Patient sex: M
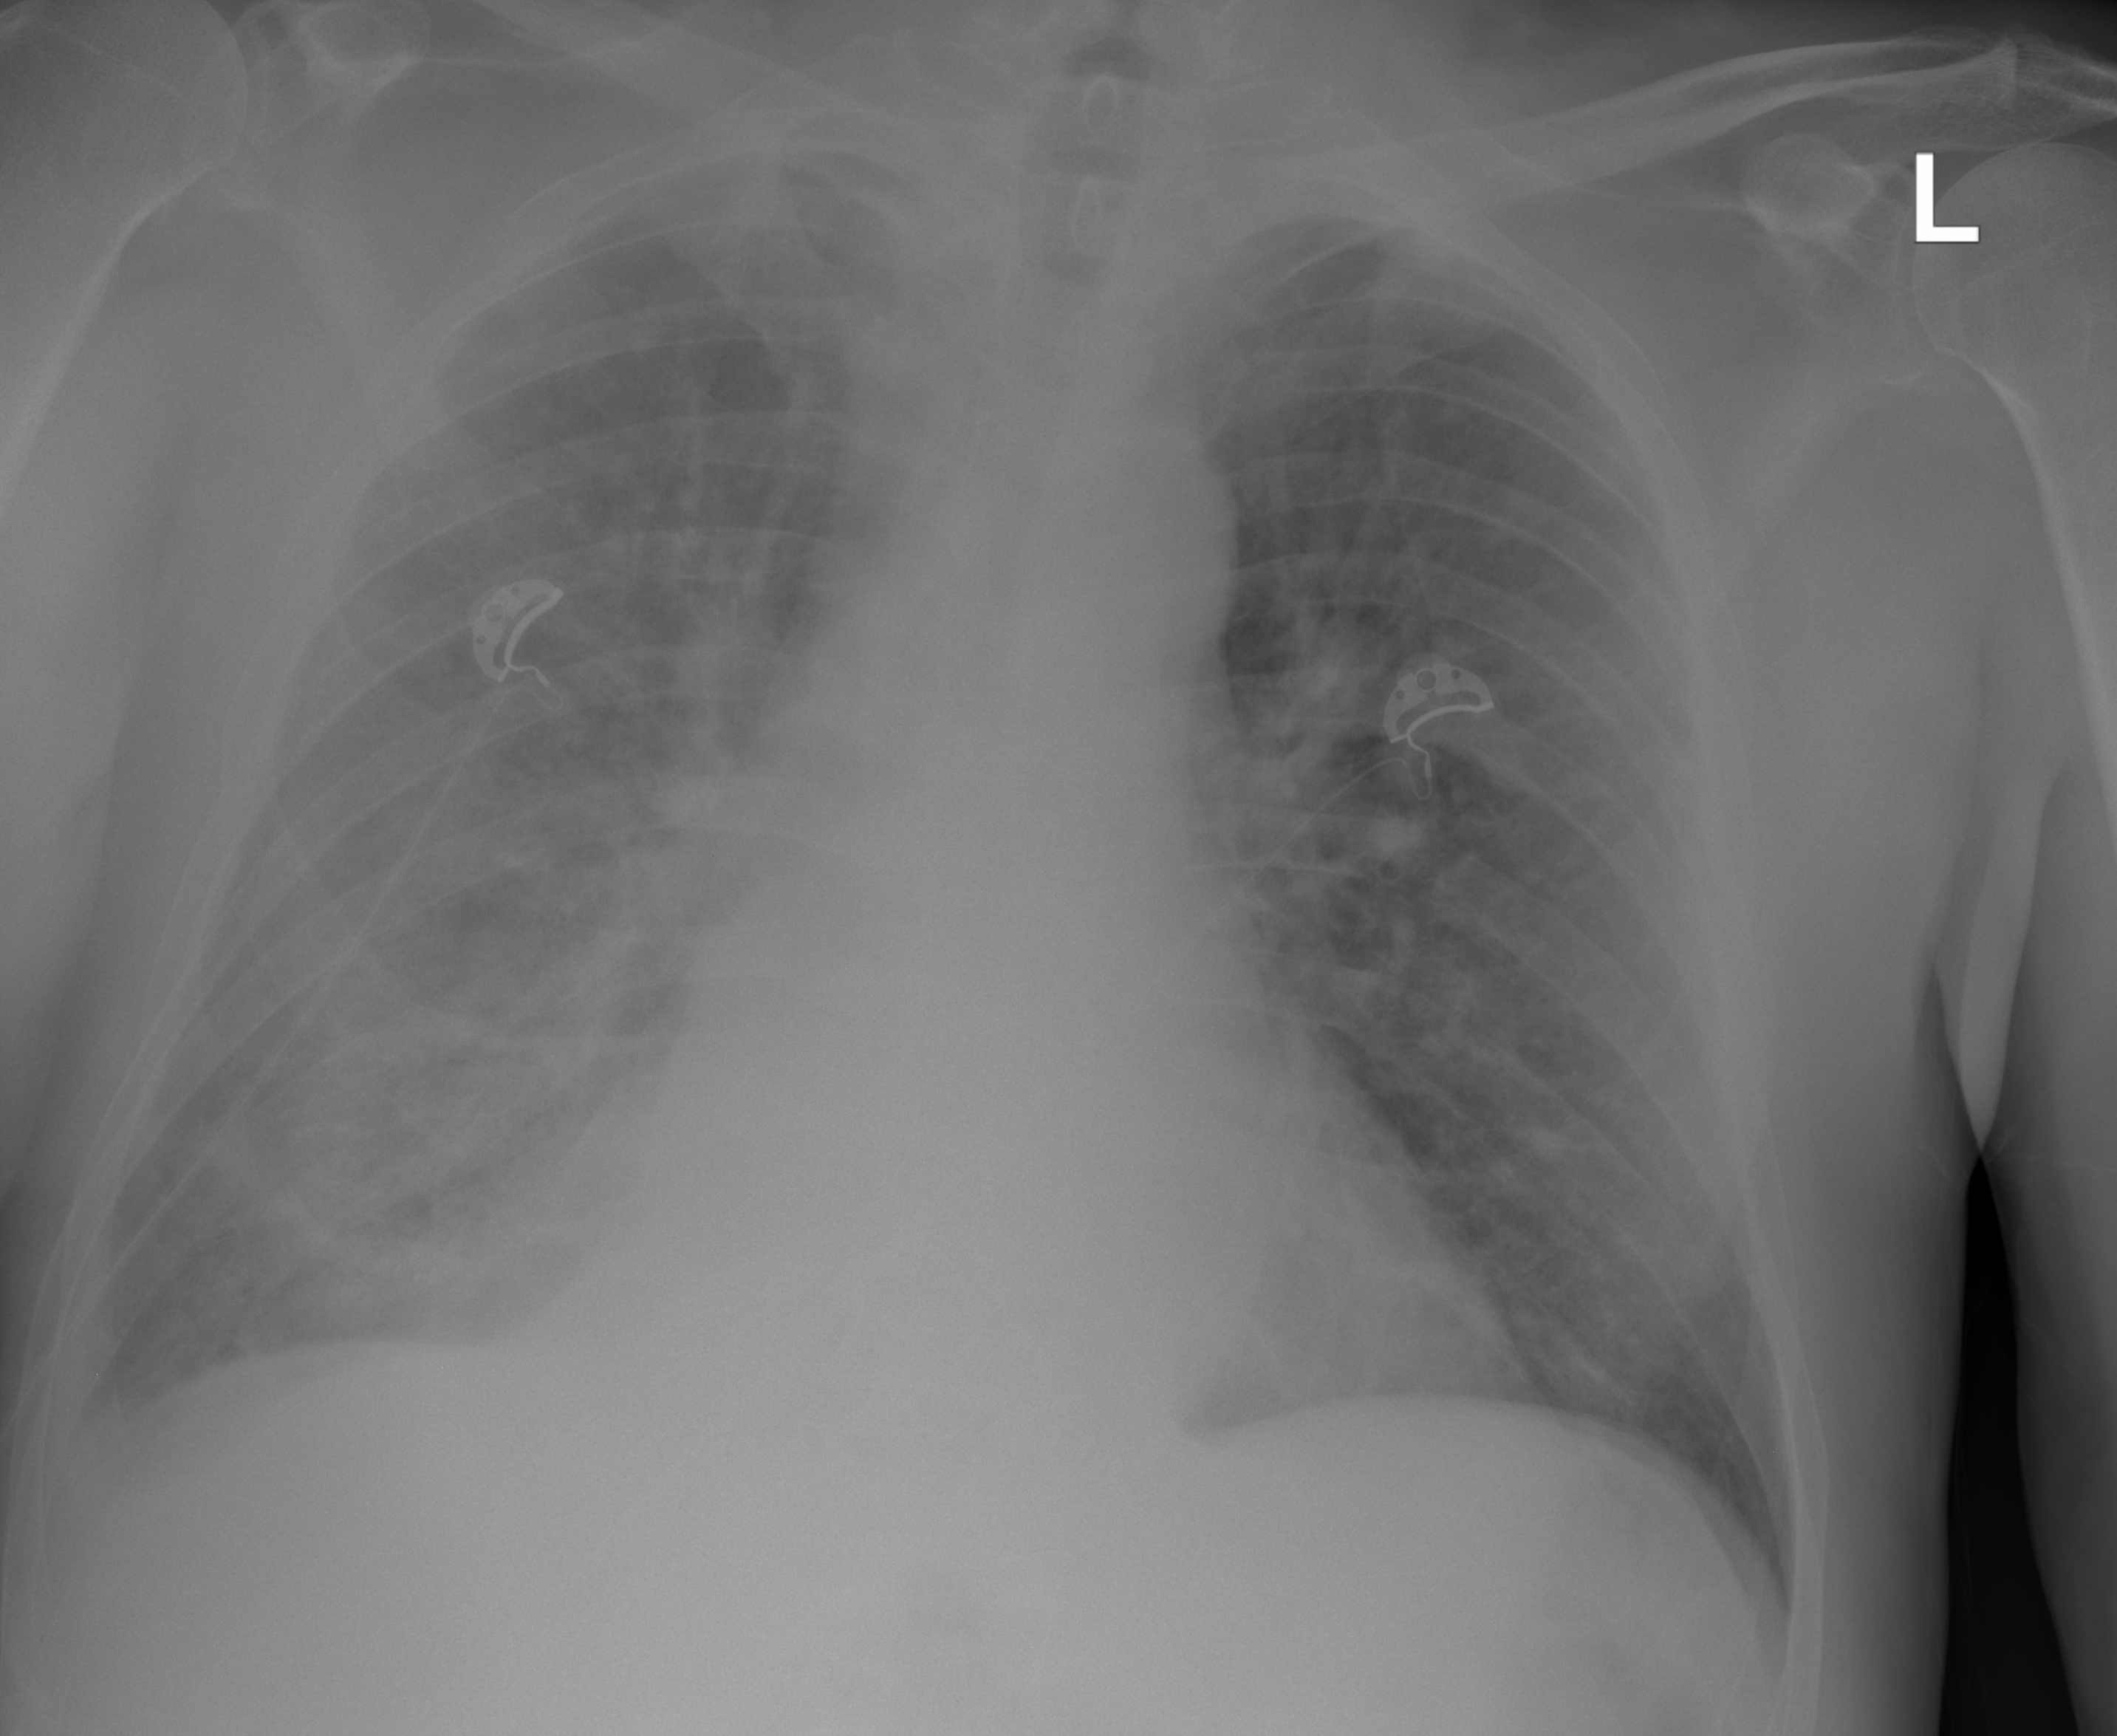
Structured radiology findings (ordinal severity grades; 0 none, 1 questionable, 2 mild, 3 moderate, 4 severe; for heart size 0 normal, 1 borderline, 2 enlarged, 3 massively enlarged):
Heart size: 2
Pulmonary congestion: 3
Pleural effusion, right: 2
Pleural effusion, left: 0
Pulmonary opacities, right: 3
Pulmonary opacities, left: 2
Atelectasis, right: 2
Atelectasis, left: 2